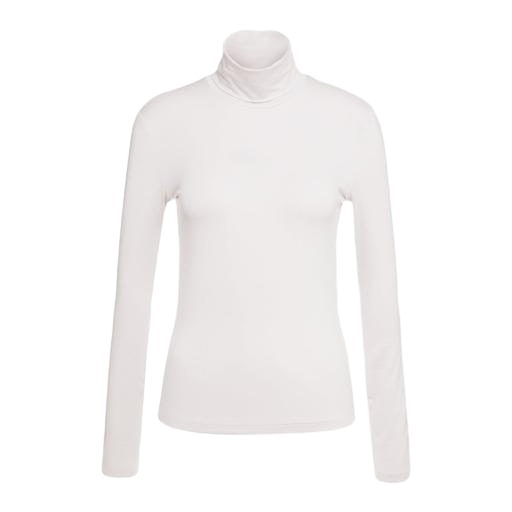
white polo-neck top, white turtleneck top, white women's long-sleeve top, white background